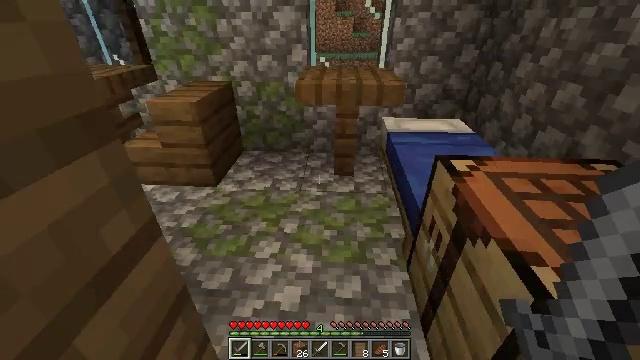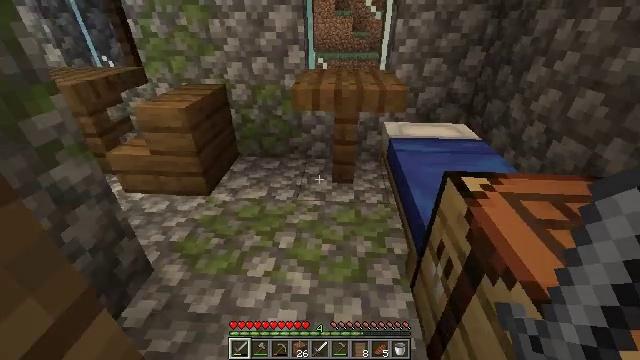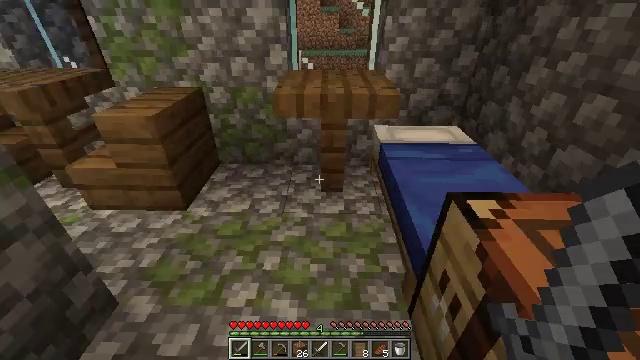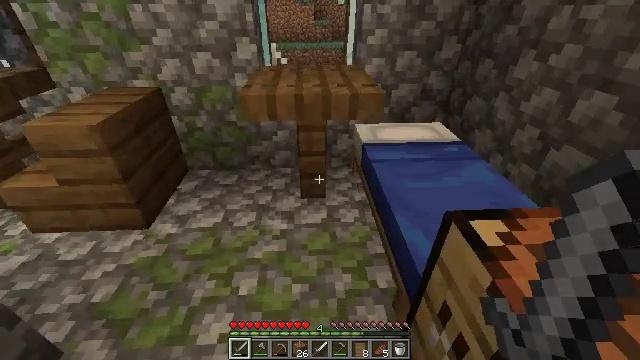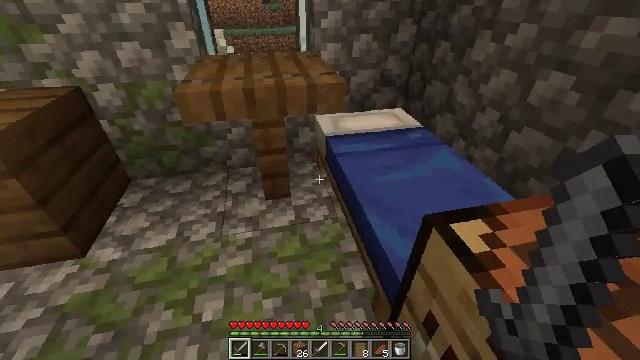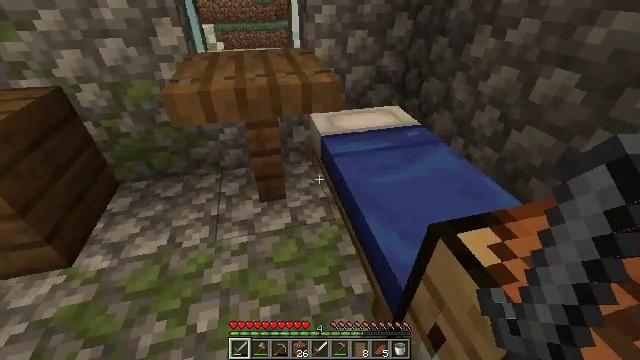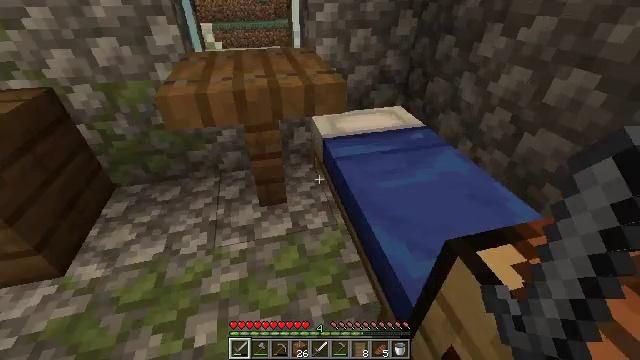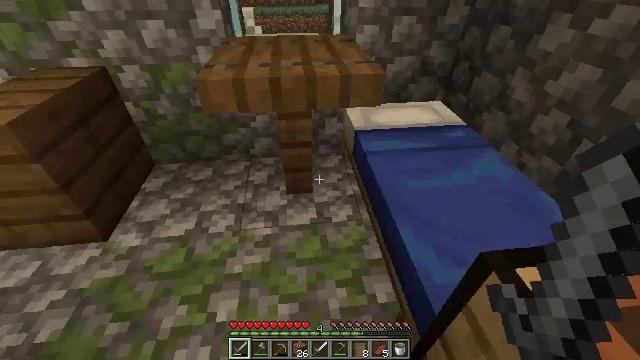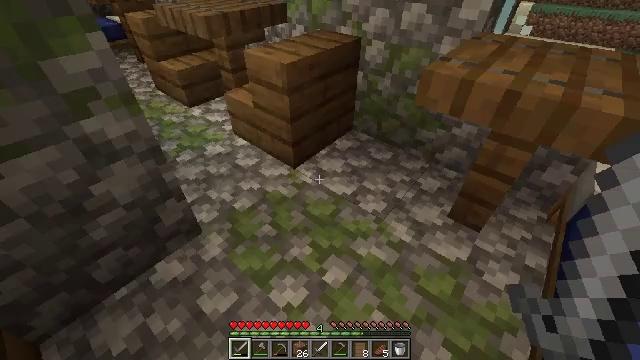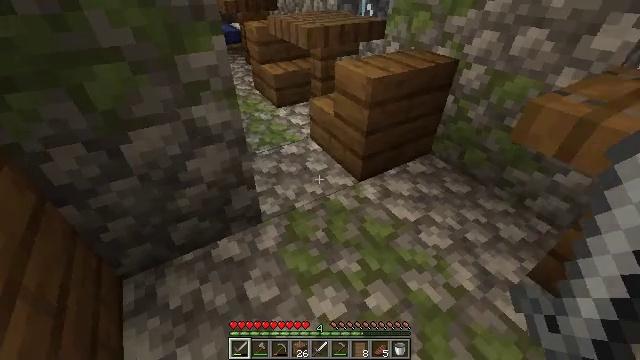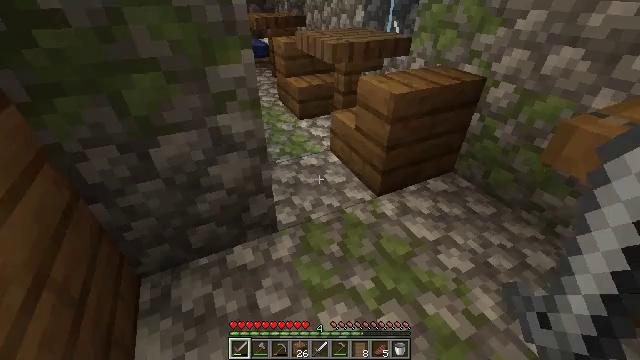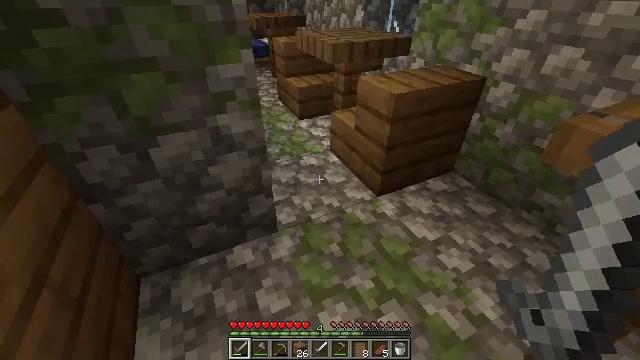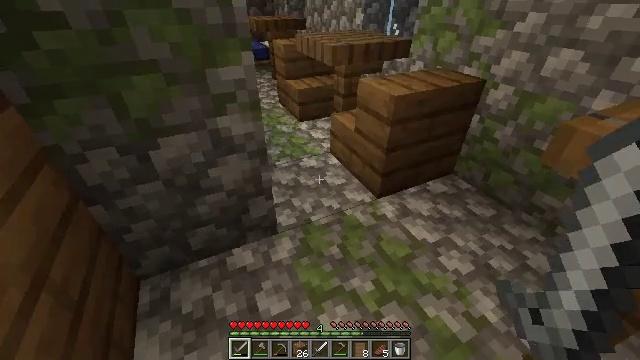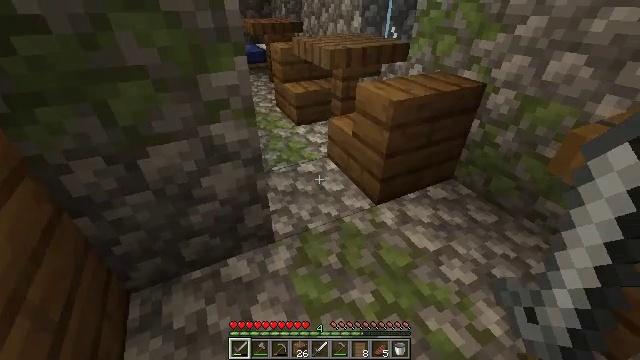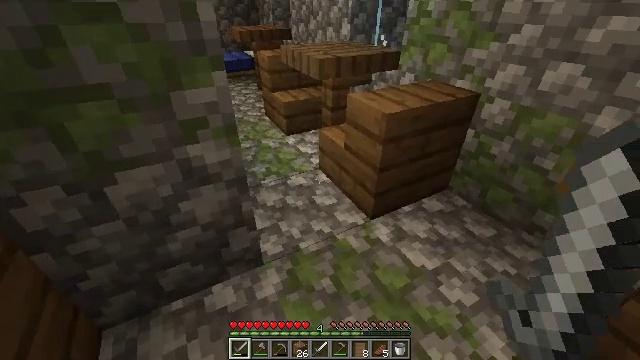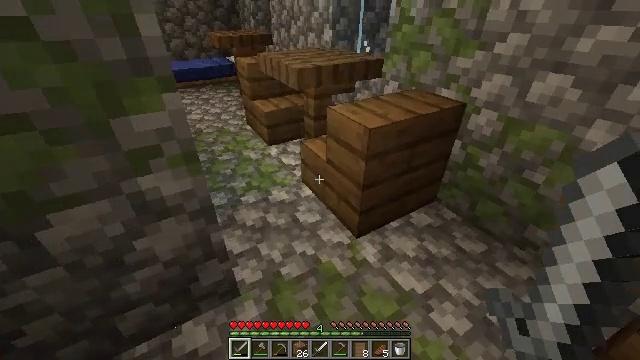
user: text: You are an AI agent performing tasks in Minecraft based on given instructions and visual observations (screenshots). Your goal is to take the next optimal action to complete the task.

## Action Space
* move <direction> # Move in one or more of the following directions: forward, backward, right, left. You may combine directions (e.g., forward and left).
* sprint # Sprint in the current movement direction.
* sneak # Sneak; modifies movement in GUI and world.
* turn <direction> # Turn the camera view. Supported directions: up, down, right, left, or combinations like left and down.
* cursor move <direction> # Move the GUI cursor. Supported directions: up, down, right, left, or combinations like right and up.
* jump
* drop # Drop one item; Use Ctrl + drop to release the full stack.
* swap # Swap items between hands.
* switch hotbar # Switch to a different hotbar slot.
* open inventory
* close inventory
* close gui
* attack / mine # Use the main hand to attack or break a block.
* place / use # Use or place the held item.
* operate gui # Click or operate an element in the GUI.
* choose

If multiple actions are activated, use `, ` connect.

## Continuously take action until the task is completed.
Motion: motion action
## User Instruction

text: Break the spruce door to remove it.
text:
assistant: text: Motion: move forward
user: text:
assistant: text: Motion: move forward, turn right
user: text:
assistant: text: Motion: move forward, turn right and down
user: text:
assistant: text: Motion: move forward, turn right and down
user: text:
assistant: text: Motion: turn right
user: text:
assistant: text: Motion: no_op
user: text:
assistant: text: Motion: turn left and down
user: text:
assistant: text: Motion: turn left and down
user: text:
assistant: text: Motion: turn left and up
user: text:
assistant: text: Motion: turn left and up
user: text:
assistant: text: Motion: no_op
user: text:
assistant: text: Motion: no_op
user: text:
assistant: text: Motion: move forward
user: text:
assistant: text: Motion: move forward, turn right and up
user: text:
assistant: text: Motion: move forward and move right, turn right
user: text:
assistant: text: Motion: move forward and move right
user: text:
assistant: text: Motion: move forward and move right
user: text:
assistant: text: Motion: move forward and move right
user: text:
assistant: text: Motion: move forward and move right
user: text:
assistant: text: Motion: no_op
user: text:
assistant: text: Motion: no_op
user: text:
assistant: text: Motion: turn left and up
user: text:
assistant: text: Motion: turn left and up
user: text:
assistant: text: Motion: turn left and up
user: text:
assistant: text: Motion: turn left and up
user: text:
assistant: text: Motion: turn left and up
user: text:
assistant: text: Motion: turn left and up
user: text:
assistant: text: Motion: turn left and up
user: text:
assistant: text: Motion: turn left
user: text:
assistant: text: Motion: turn left and down